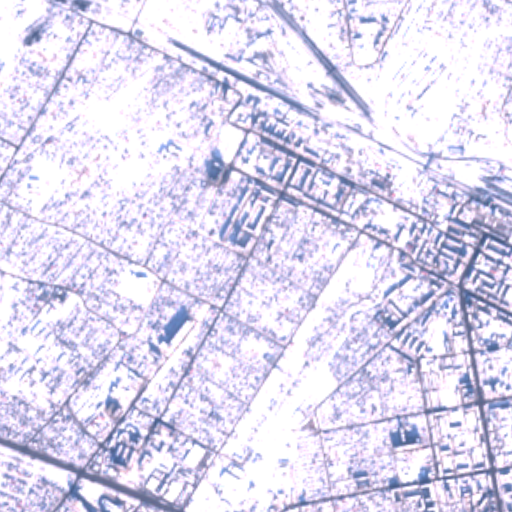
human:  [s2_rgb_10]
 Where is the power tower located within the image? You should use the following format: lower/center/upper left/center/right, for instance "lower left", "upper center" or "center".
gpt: There is no power tower in the image.